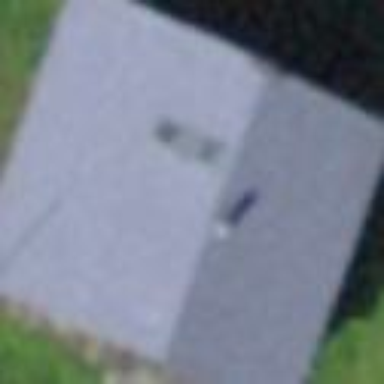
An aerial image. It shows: Cabin.